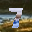
Label: 7